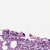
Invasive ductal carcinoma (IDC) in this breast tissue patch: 1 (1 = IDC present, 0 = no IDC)